Question: I have the following models:
'''
class Question < ActiveRecord::Base
has_many :ratings
end
class Rating < ActiveRecord::Base
belongs_to :question
end
'''
I also have the following code in the question's show.html.erb file:
'''
<p id="notice"><%= notice %></p>
<p>
<strong>Name:</strong>
<%= @question.name %>
</p>
<% if @ratings.blank? %>
<p>There are no ratings for this question.</p>
<% else %>
<ul>
<%= @ratings.each do |rating| %>
<li>
<%= rating.name %>
<%= link_to "Show", rating %>
</li>
<% end %>
</ul>
<% end %>
<%= link_to 'Edit', edit_question_path(@question) %> |
<%= link_to 'Back', questions_path %>
'''
The relevant questions_controller.rb entry is as follows:
'''
def show
@question = Question.find(params[:id])
@ratings = Rating.where(question_id: @question.id)
respond_with(@question)
end
'''
I can't for the life of me see why the output contains the contents of the child objects, as well as just the unordered list items that I've created in my iteration. Any thoughts?

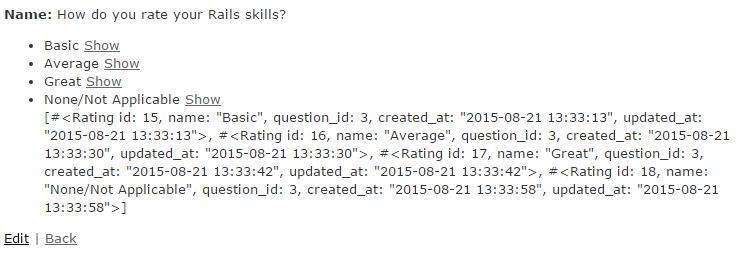
Answer: Try to remove the '=' in this line: '<%= @ratings.each do |rating| %>'